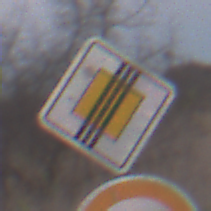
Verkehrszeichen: EndeVorfahrtsstrasse
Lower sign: Geschwindigkeit100
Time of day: SunriseSunset
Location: Outdoor (Nature)
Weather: Clear
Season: NotSpecified
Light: Natural